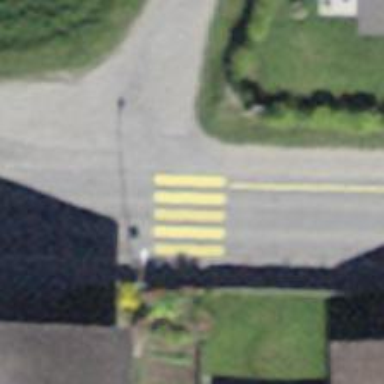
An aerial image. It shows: Marked crossing with zebra stripes on the road.